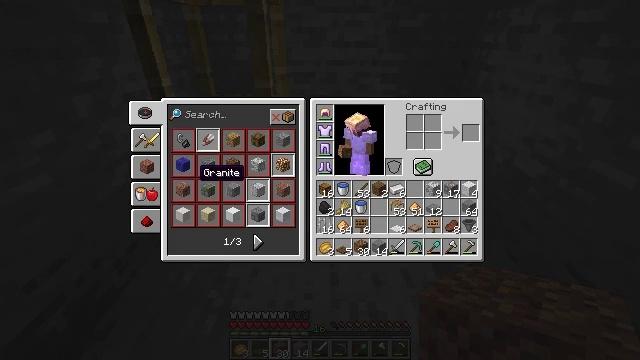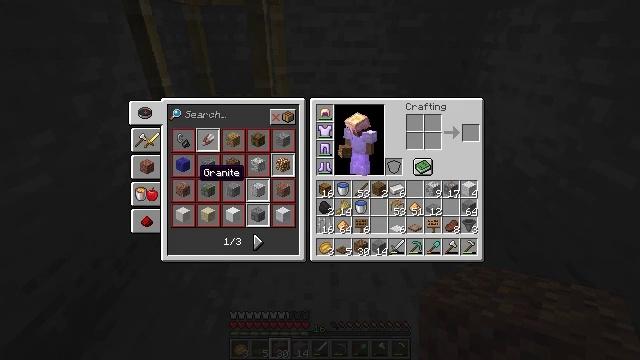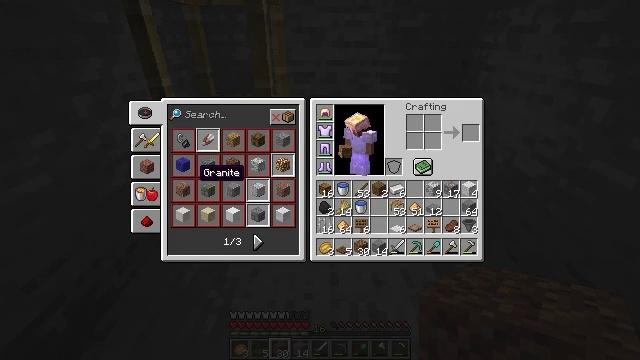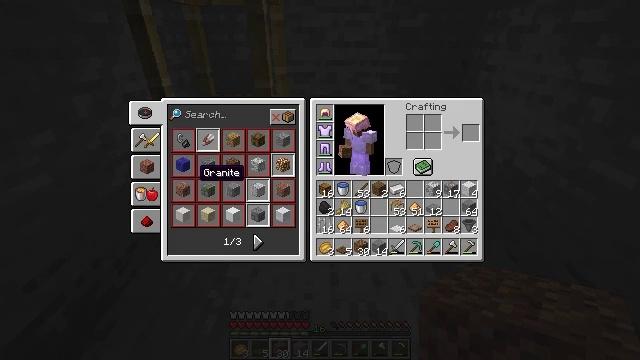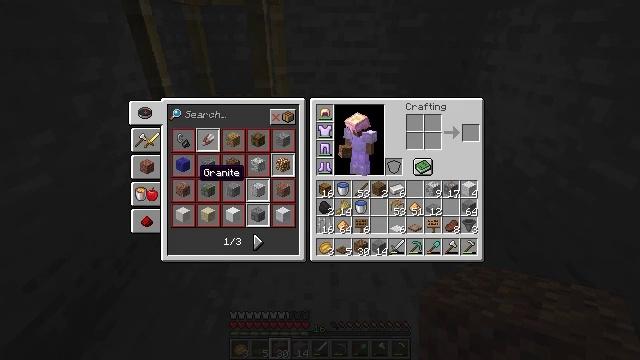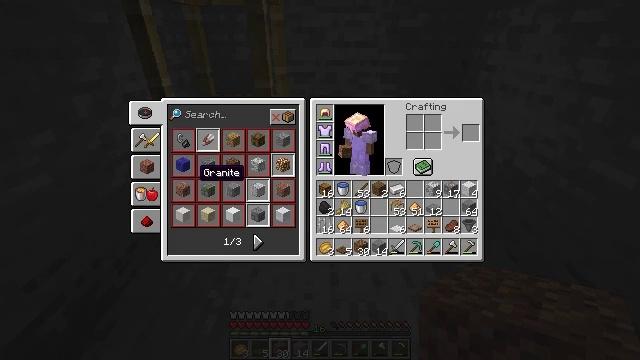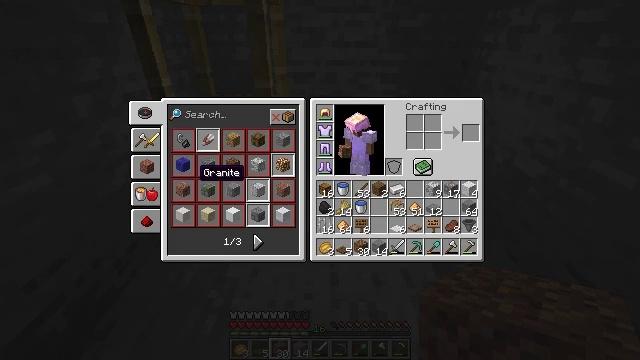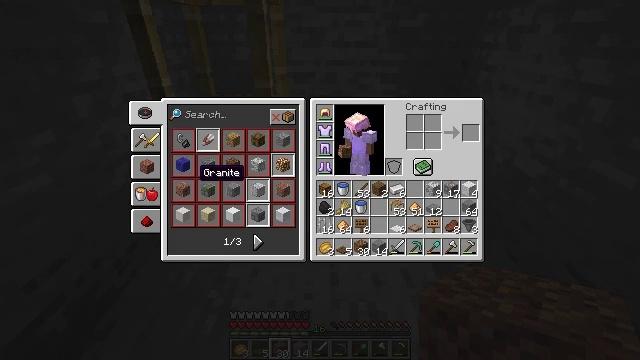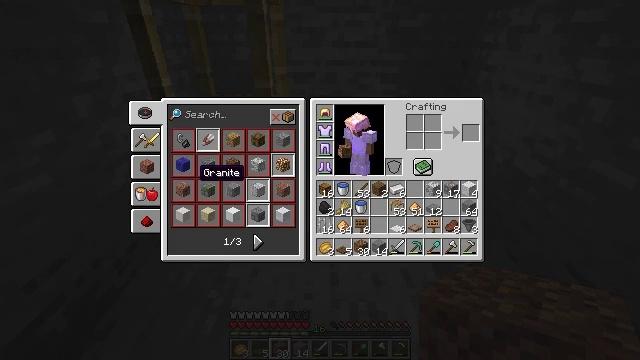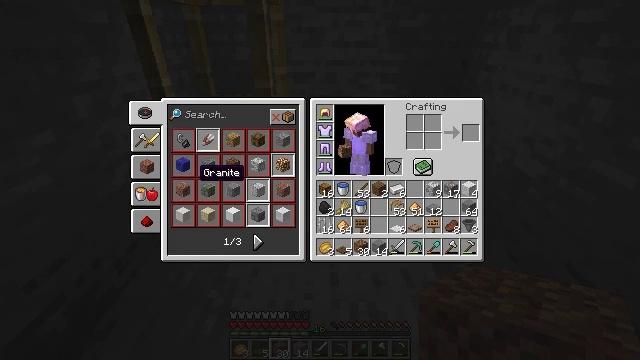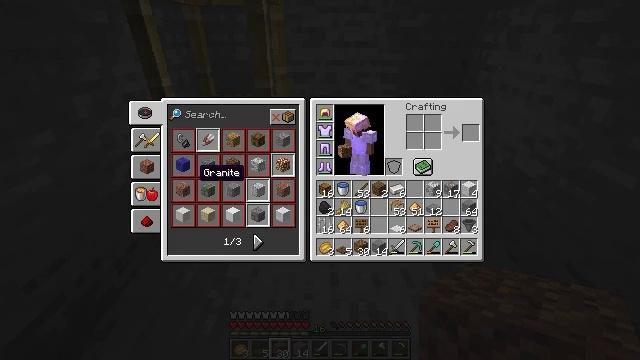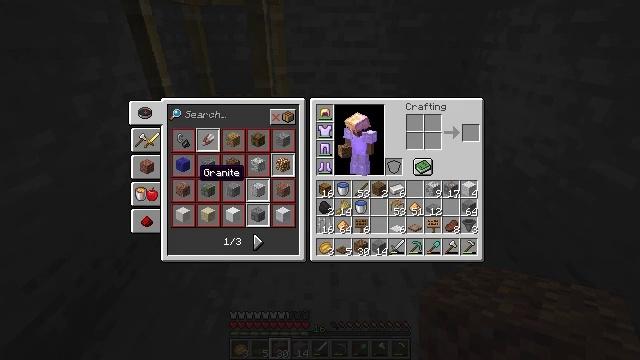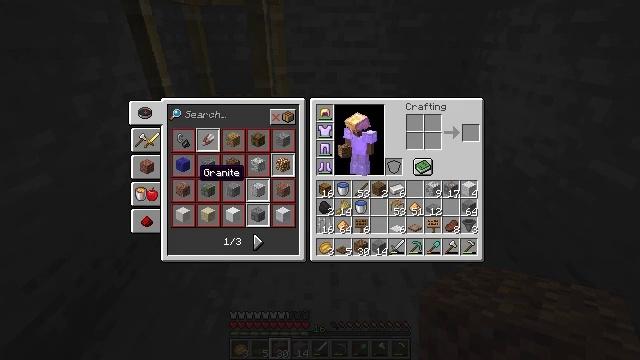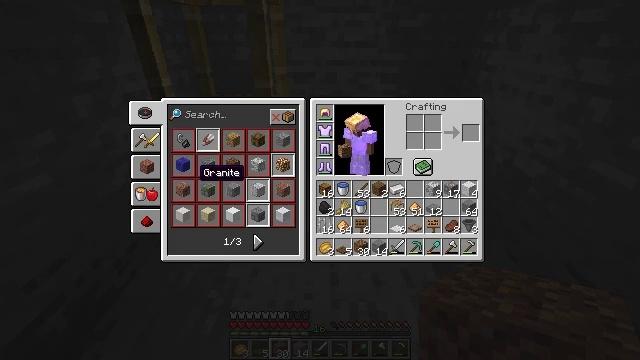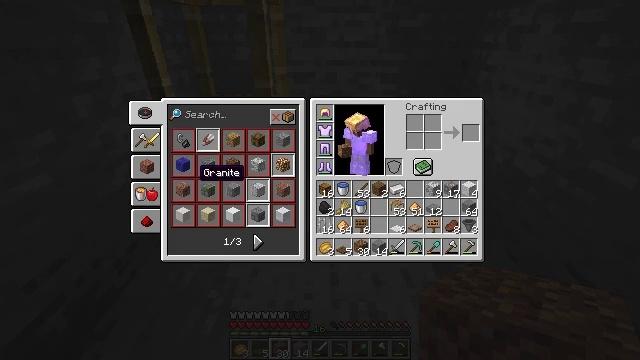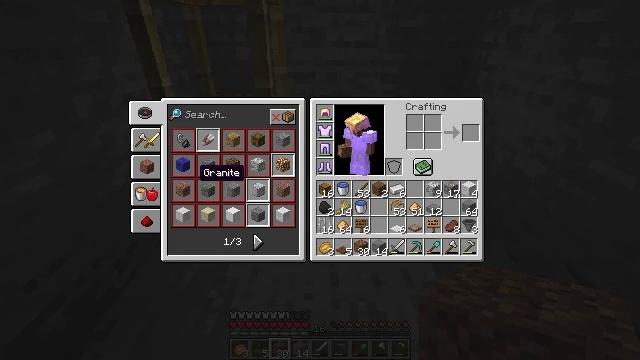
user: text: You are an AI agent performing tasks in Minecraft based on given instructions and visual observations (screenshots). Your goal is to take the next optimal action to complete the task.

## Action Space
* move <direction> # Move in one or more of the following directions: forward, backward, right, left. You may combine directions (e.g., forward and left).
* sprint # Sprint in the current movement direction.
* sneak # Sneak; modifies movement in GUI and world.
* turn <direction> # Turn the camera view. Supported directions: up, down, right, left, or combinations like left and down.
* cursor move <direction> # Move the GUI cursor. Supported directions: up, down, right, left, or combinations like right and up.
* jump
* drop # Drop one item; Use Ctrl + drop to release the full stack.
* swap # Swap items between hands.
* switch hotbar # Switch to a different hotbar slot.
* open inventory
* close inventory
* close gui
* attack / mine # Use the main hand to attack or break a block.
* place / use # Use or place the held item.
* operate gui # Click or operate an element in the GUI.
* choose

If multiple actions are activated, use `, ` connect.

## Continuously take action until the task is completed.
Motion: motion action
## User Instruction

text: Break the scaffolding for reuse.
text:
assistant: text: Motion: no_op
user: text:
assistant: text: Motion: no_op
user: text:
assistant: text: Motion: no_op
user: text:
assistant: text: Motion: no_op
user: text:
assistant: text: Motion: no_op
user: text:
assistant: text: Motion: no_op
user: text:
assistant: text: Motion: no_op
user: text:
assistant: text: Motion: no_op
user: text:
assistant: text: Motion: no_op
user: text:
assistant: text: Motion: no_op
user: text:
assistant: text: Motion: no_op
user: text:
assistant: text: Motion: no_op
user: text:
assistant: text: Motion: no_op
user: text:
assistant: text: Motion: no_op
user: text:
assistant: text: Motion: no_op
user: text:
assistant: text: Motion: no_op
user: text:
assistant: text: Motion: no_op
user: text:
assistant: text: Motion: no_op
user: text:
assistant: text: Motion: no_op
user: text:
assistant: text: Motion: no_op
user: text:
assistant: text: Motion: no_op
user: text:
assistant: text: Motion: no_op
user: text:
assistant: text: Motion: no_op
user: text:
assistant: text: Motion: no_op
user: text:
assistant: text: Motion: no_op
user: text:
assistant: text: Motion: no_op
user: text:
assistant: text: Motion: no_op
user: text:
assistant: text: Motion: no_op
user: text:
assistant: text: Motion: no_op
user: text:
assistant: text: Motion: no_op